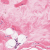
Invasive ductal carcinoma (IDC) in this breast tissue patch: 0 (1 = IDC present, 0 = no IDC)